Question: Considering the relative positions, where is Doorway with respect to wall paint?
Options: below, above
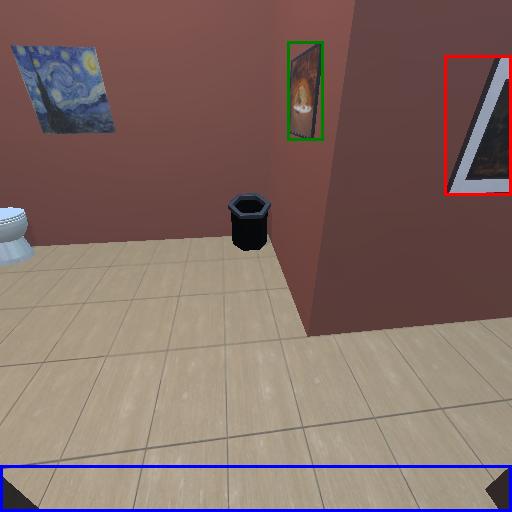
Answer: below